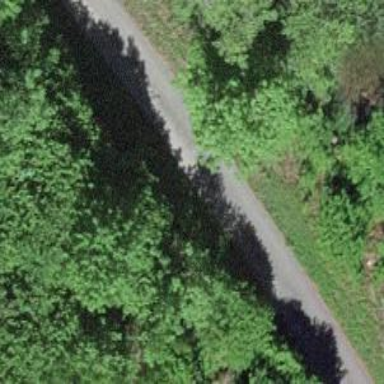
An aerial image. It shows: Unclassified road.